Question: Recently I've been working on a Swing project with Nimbus Look and Feel. I want to set all buttons in a JOptionPane to have the same size, but in vain.
'''
import javax.swing.*;
public class NimbusTest {
public static void main(String[] args) {
SwingUtilities.invokeLater(new Runnable() {
@Override
public void run() {
try {
for (UIManager.LookAndFeelInfo info : UIManager.getInstalledLookAndFeels()) {
if (("Nimbus").equals(info.getName())) {
UIManager.setLookAndFeel(info.getClassName());
break;
}
}
} catch (Exception ex) {
ex.printStackTrace();
}
UIManager.put("OptionPane.sameSizeButtons", true);
String[] options = new String[]{"--------------------","short","1"};
int option = JOptionPane.showOptionDialog(null, "Nimbus problem", "JOptionPane", JOptionPane.DEFAULT_OPTION, JOptionPane.QUESTION_MESSAGE, null, options, options[1]);
}
});
}
}
'''
What I want is a JOptionPane with three buttons having the same size. However, I got the following result:

My code 'UIManager.put("OptionPane.sameSizeButtons", true);' seems to be ignored. What should I do to create a JOptionPane with same size buttons if I don't want to recreate a JOptionPane-like dialog?
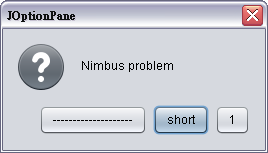
Answer: Replace
'''
UIManager.put("OptionPane.sameSizeButtons", true);
'''
with
'''
UIManager.getLookAndFeelDefaults().put("OptionPane.sameSizeButtons", true);
'''
And it works like a charm